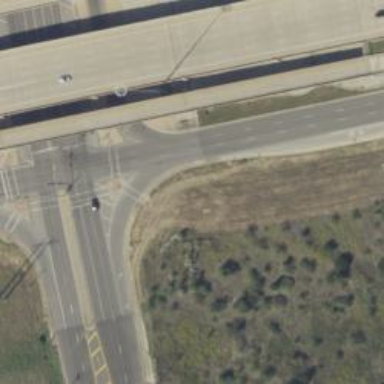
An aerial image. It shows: Secondary road with frontage road alongside.